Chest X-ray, PA view. Patient: 73 years old, sex M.
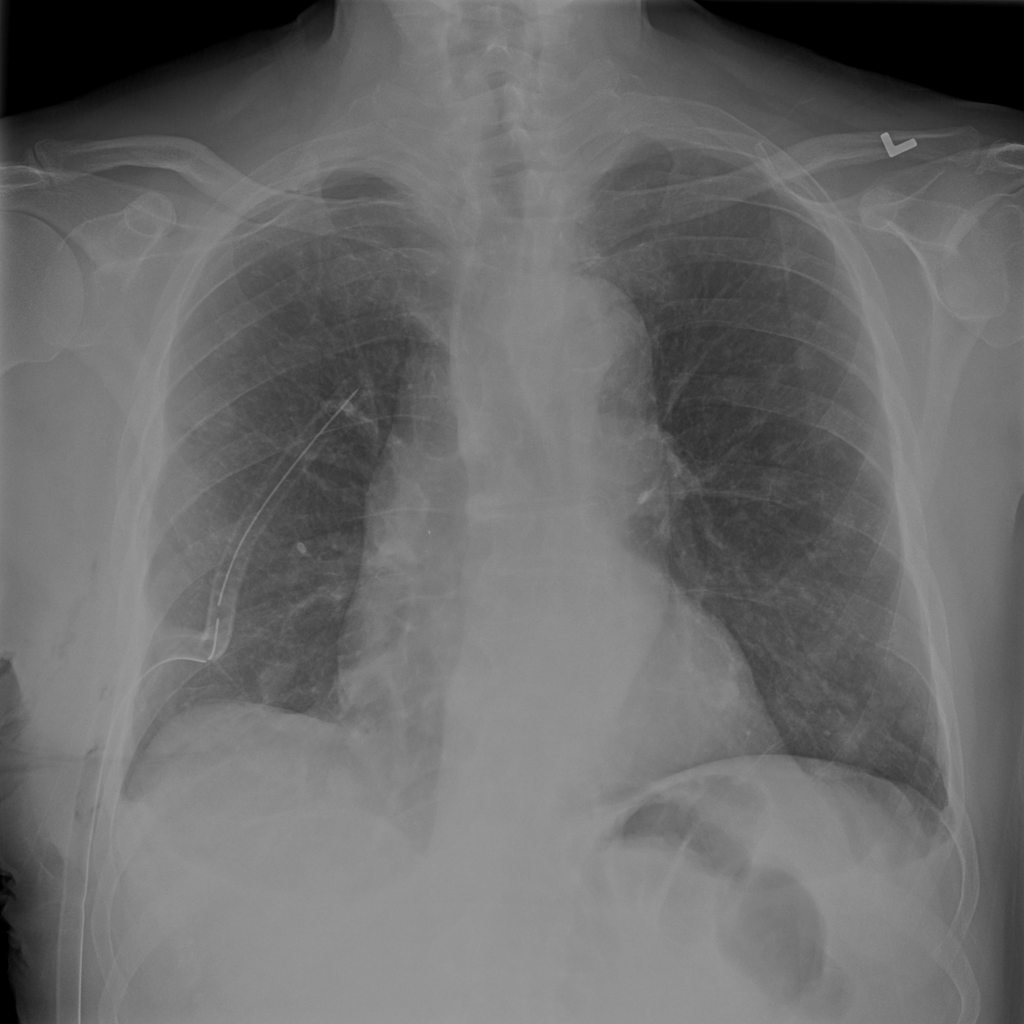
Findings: Nodule